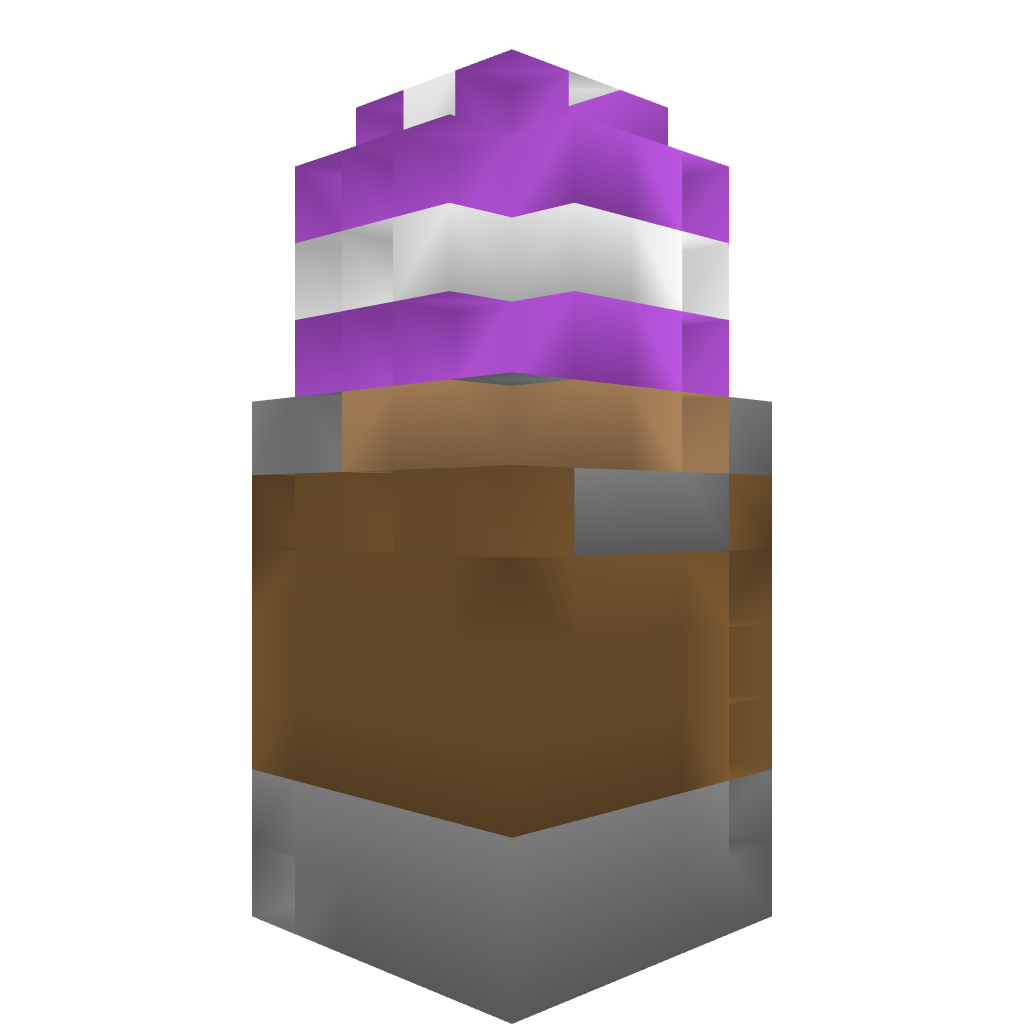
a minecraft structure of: Trading booth bad low quality